五年级 · 立体几何学
计算下面组合图形的表面积和体积。

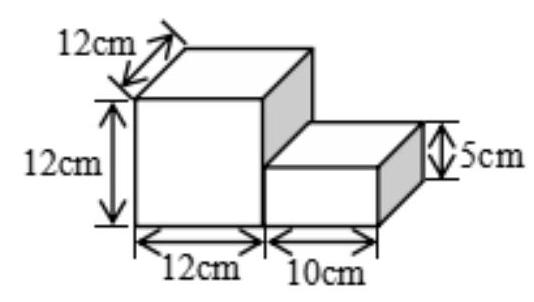
答案: 解表面积 $1204 \mathrm{~cm}^{2}$; 体积 $2328 \mathrm{~cm}^{3}$

【分析】组合图形的左边是正方体, 右边是长方体, 正方体和长方体有重合部分; 把长方体的右面向左平移到重合部分, 补给正方体的右面, 这样正方体的表面积是 6 个面的面积之和, 长方体的表面积只有上下面、前后面共 4 个面的面积;

组合图形的表面积 $=$ 正方体的表面积 + 长方体 4 个面的面积，根据正方体的表面积 $=$ 棱长 $\times$ 棱长 $\times 6$,长方体 4 个面的面积 $=$ 长 $\times$ 宽 $\times 2$ +长 $\times$ 高 $\times 2$, 代入数据计算即可;

组合图形的体积 $=$ 正方体的体积 + 长方体的体积, 根据正方体的体积 $=$ 棱长 $\times$ 棱长 $\times$ 棱长, 长方体的体积 $=$ 长 $\times$ 宽 $\times$ 高, 代入数据计算即可。

【详解】表面积：

$12 \times 12 \times 6$

$=144 \times 6$

$=864\left(\mathrm{~cm}^{2}\right)$

$10 \times 12 \times 2+10 \times 5 \times 2$

$=240+100$

$=340\left(\mathrm{~cm}^{2}\right)$

$864+340=1204\left(\mathrm{~cm}^{2}\right)$

体积:

$12 \times 12 \times 12$

$=144 \times 12$

$=1728\left(\mathrm{~cm}^{3}\right)$

$10 \times 12 \times 5$

$=120 \times 5$

$=600\left(\mathrm{~cm}^{3}\right)$

$1728+600=2328\left(\mathrm{~cm}^{3}\right)$
解析: 解表面积是 184 平方厘米, 体积是 152 立方厘米

【分析】图形的表面积等于正方体的侧面积加长方体的表面积, 根据正方体的侧面积 $=$ 棱长 $\times$ 棱长 $\times 4$,长方体的表面积 $=($ 长 $\times$ 宽 + 长 $\times$ 高 + 宽 $\times$ 高 $) \times 2$, 代入数据计算即可解答; 组合图形的体积等于正方体的体积加上长方体的体积, 根据正方体的体积 $=$ 棱长 $\times$ 棱长 $\times$ 棱长, 长方体的体积 $=$ 长 $\times$ 宽 $\times$ 高, 代入数据解答即可。

【详解】 $2 \times 2 \times 4+(6 \times 6+6 \times 4+6 \times 4) \times 2$

$=16+(36+24+24) \times 2$

$=16+84 \times 2$

$=16+168$

$=184$ (平方厘米)

$2 \times 2 \times 2+6 \times 6 \times 4$

$=8+144$

$=152$ （立方厘米）

表面积是 184 平方厘米, 体积是 152 立方厘米。